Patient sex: M
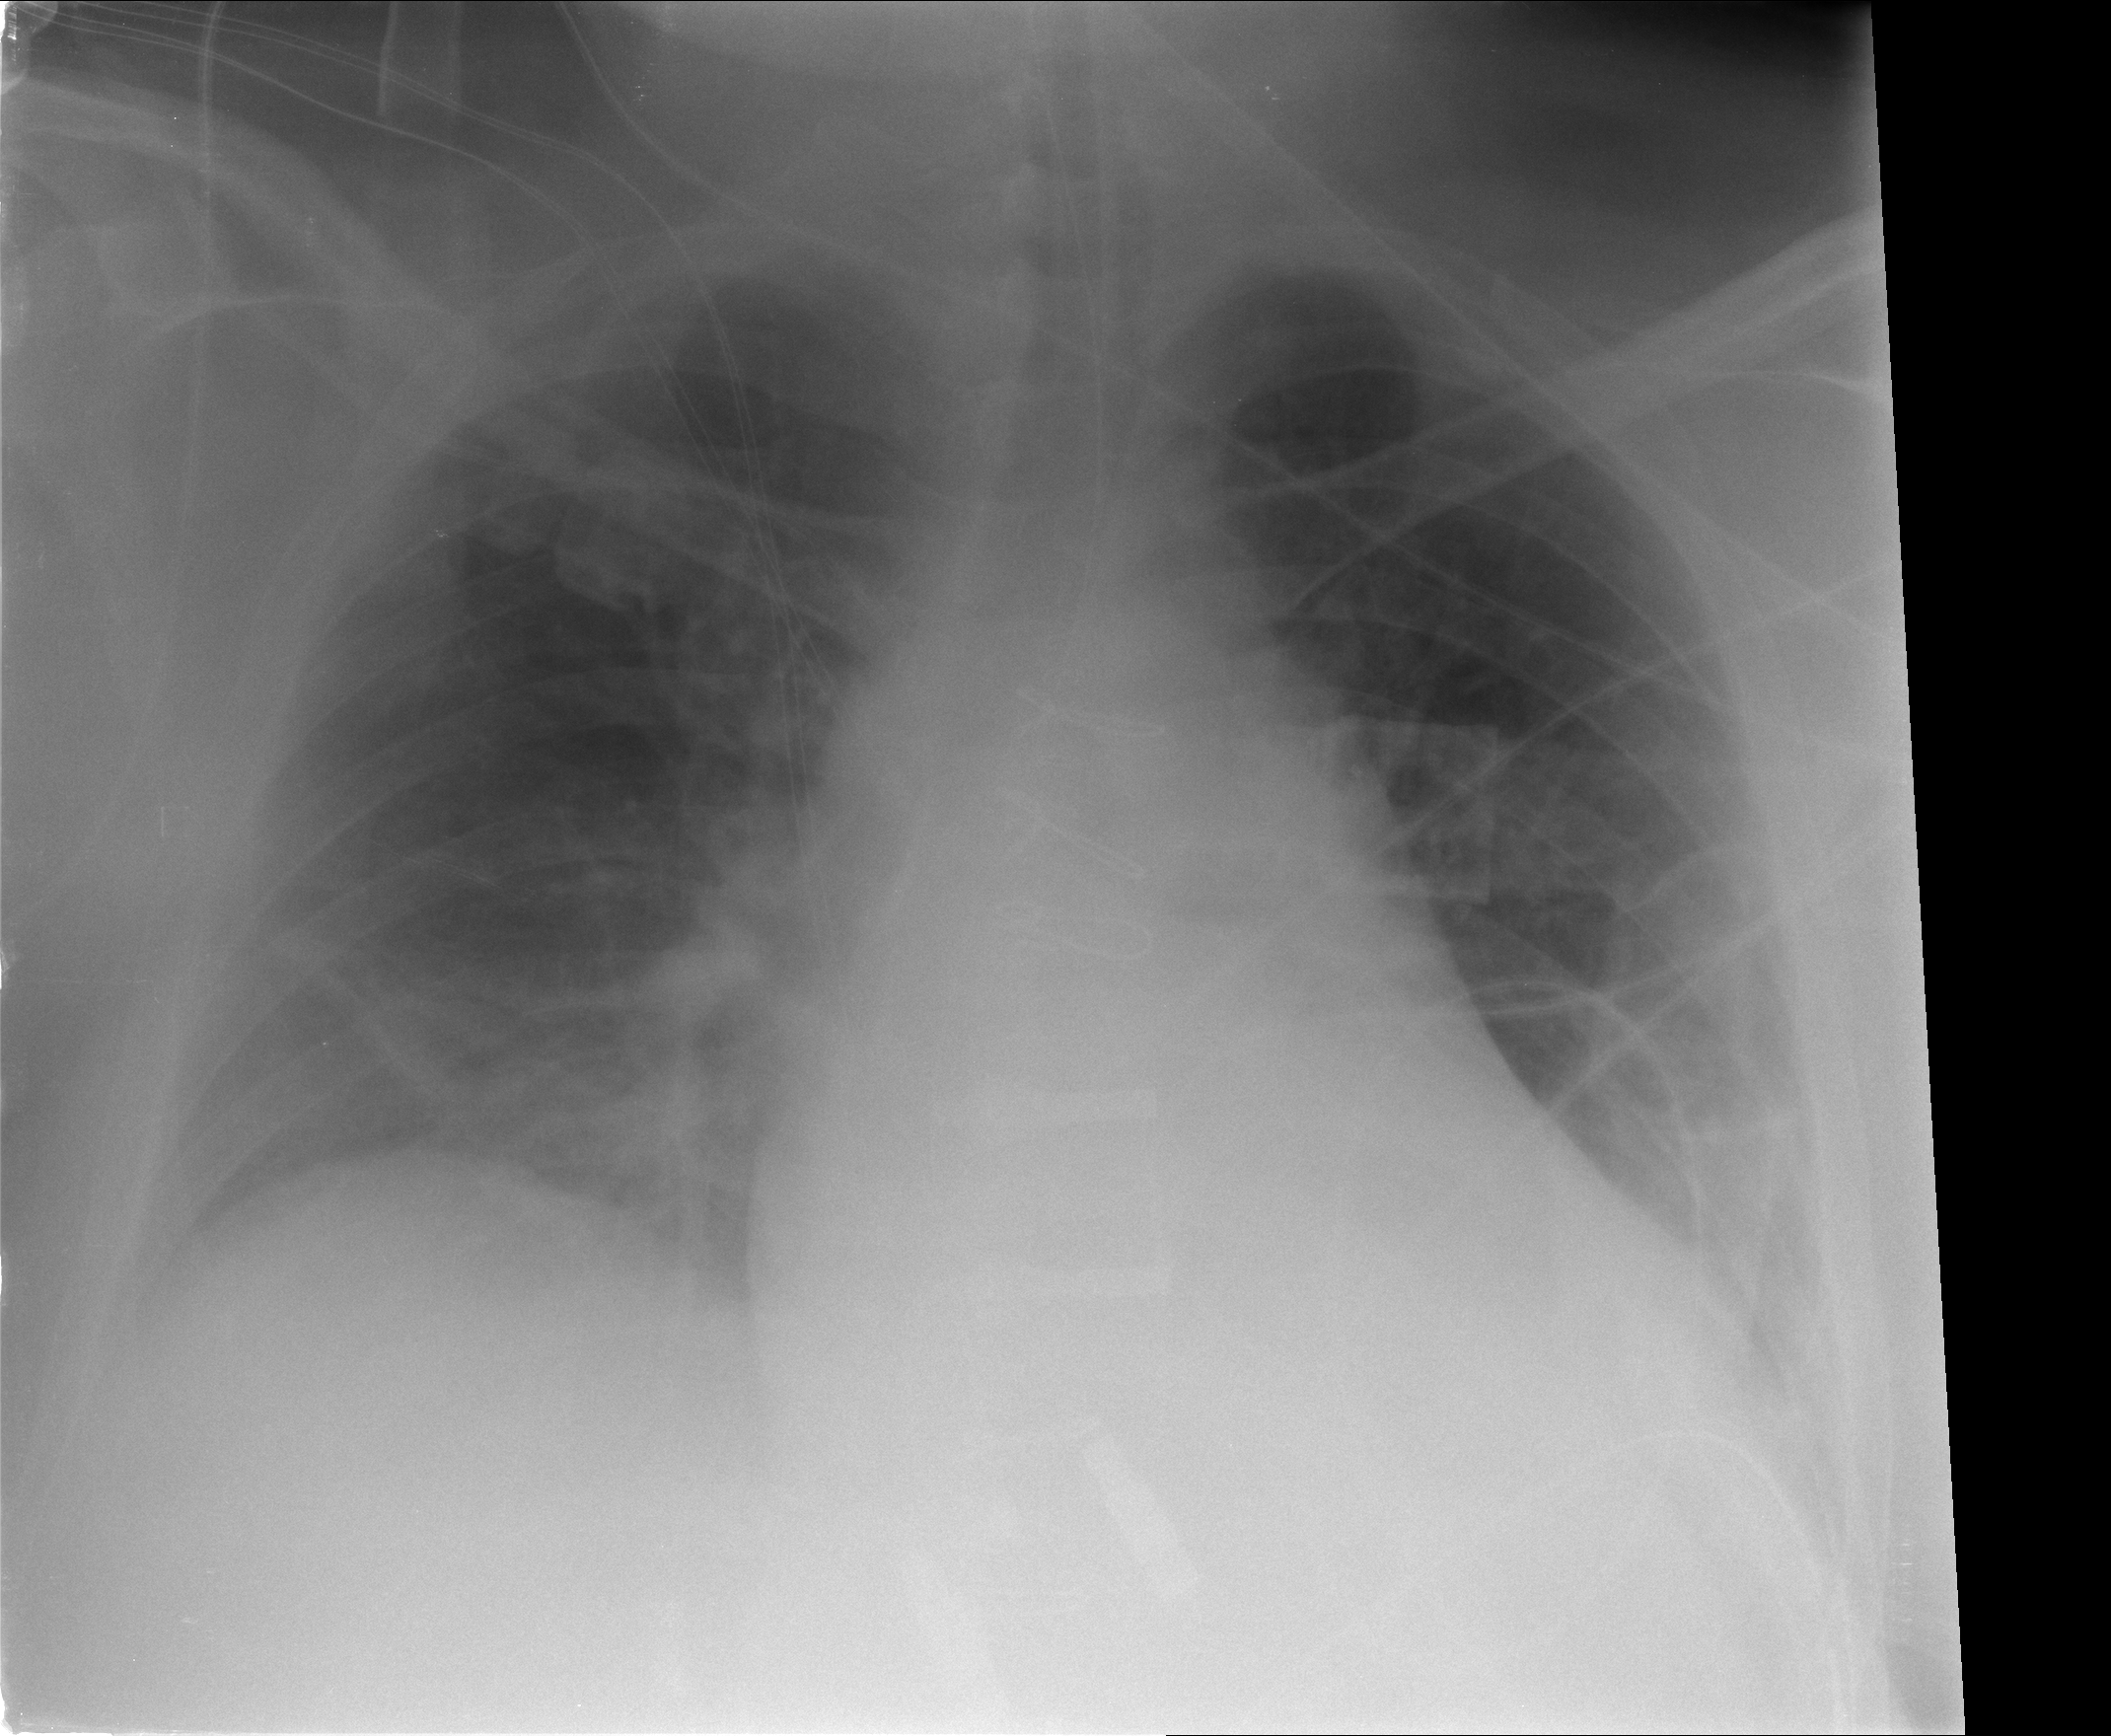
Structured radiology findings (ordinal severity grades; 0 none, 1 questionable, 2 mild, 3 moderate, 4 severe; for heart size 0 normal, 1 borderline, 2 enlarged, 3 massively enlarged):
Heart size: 1
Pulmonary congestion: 2
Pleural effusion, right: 0
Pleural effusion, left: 2
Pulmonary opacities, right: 0
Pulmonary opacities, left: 0
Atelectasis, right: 0
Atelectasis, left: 2